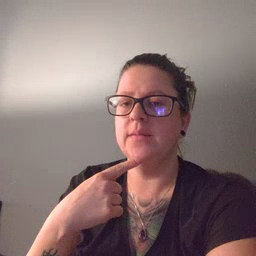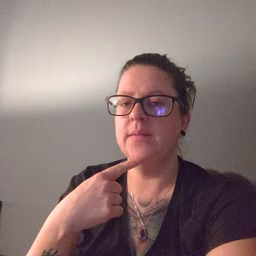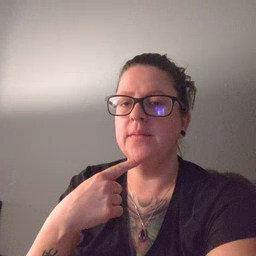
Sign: say